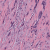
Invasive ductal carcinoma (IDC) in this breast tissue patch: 1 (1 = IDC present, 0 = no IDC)